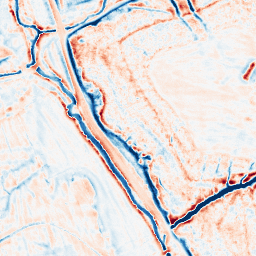
Category: edge_preserving
Decomposition family: bilateral
Decomposition parameters: d: 15
sigma_color: 50
sigma_space: 50
Upsampling method: bicubic_3x
Upsampling parameters: scale: 3
Upsampling scale: 3